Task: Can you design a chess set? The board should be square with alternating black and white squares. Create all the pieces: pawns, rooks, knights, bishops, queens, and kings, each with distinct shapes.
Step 288:
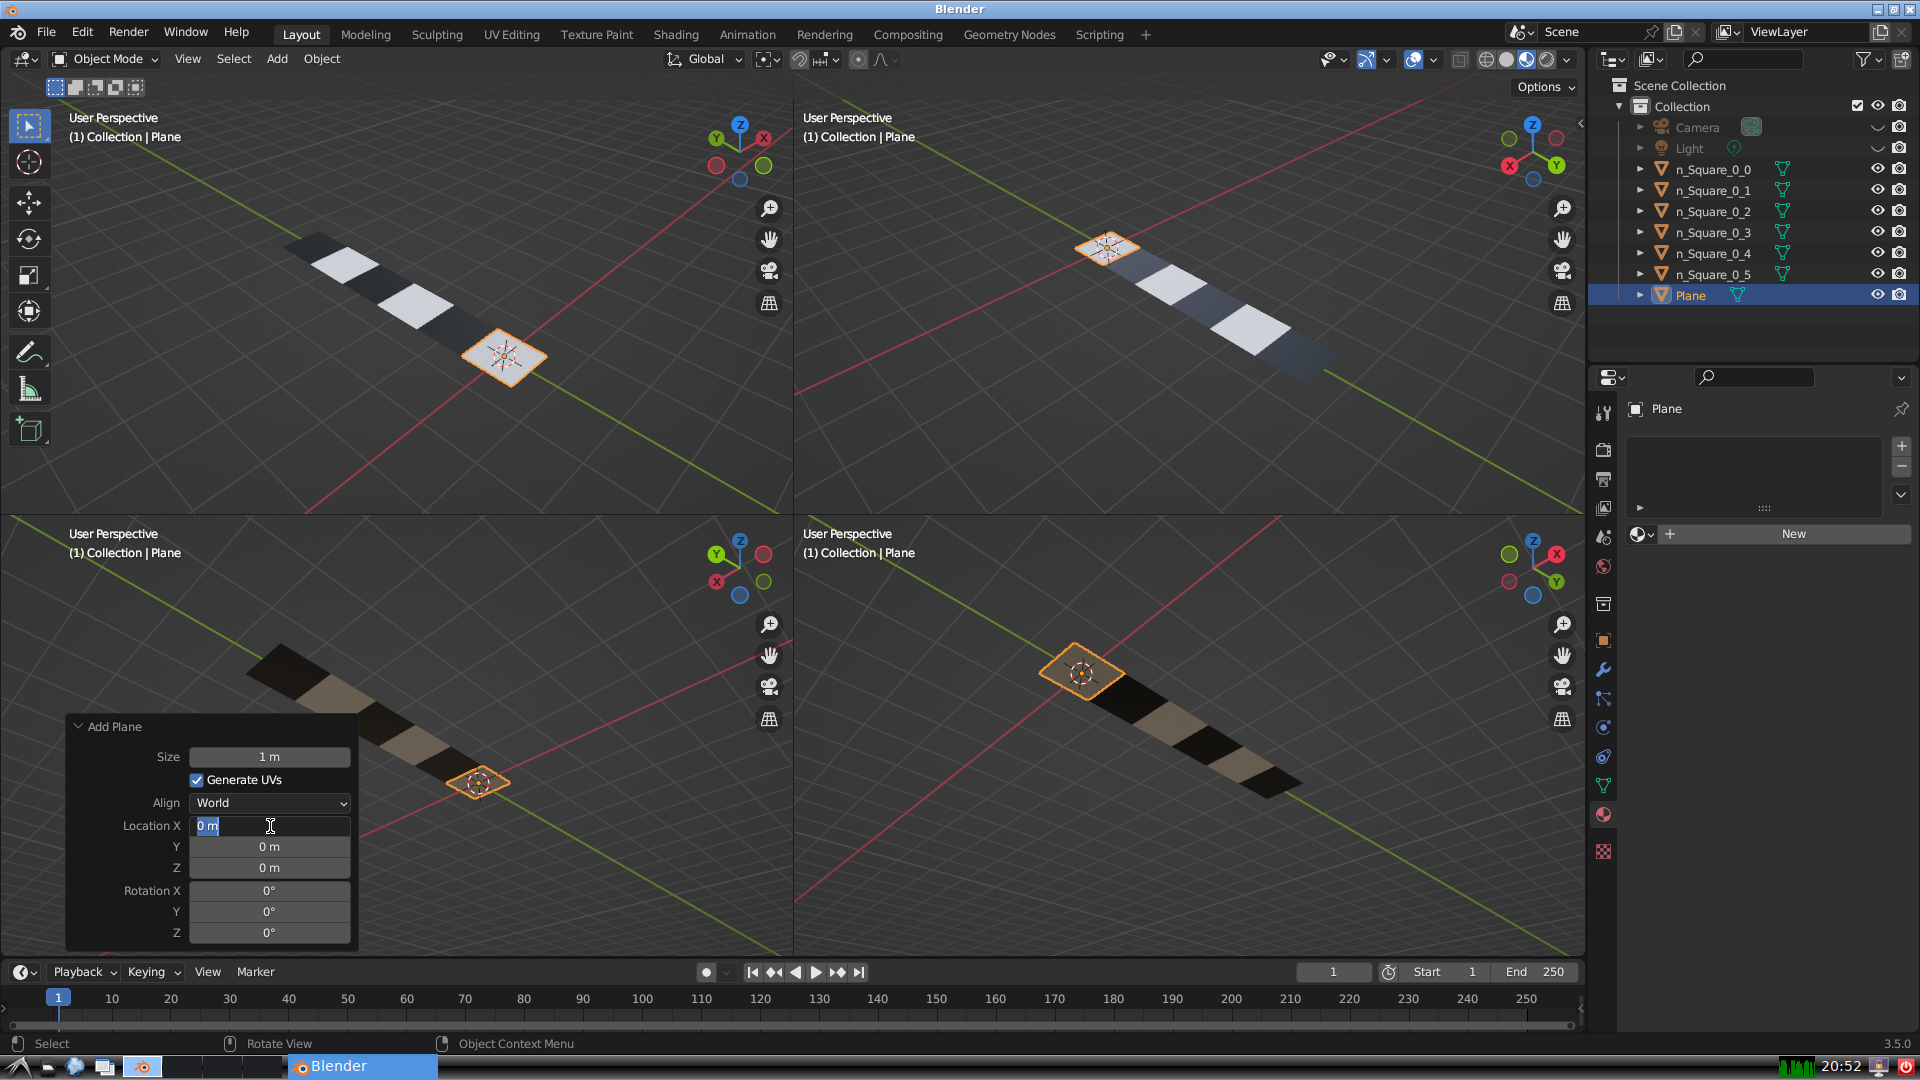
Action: input_text: 0.0